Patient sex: M
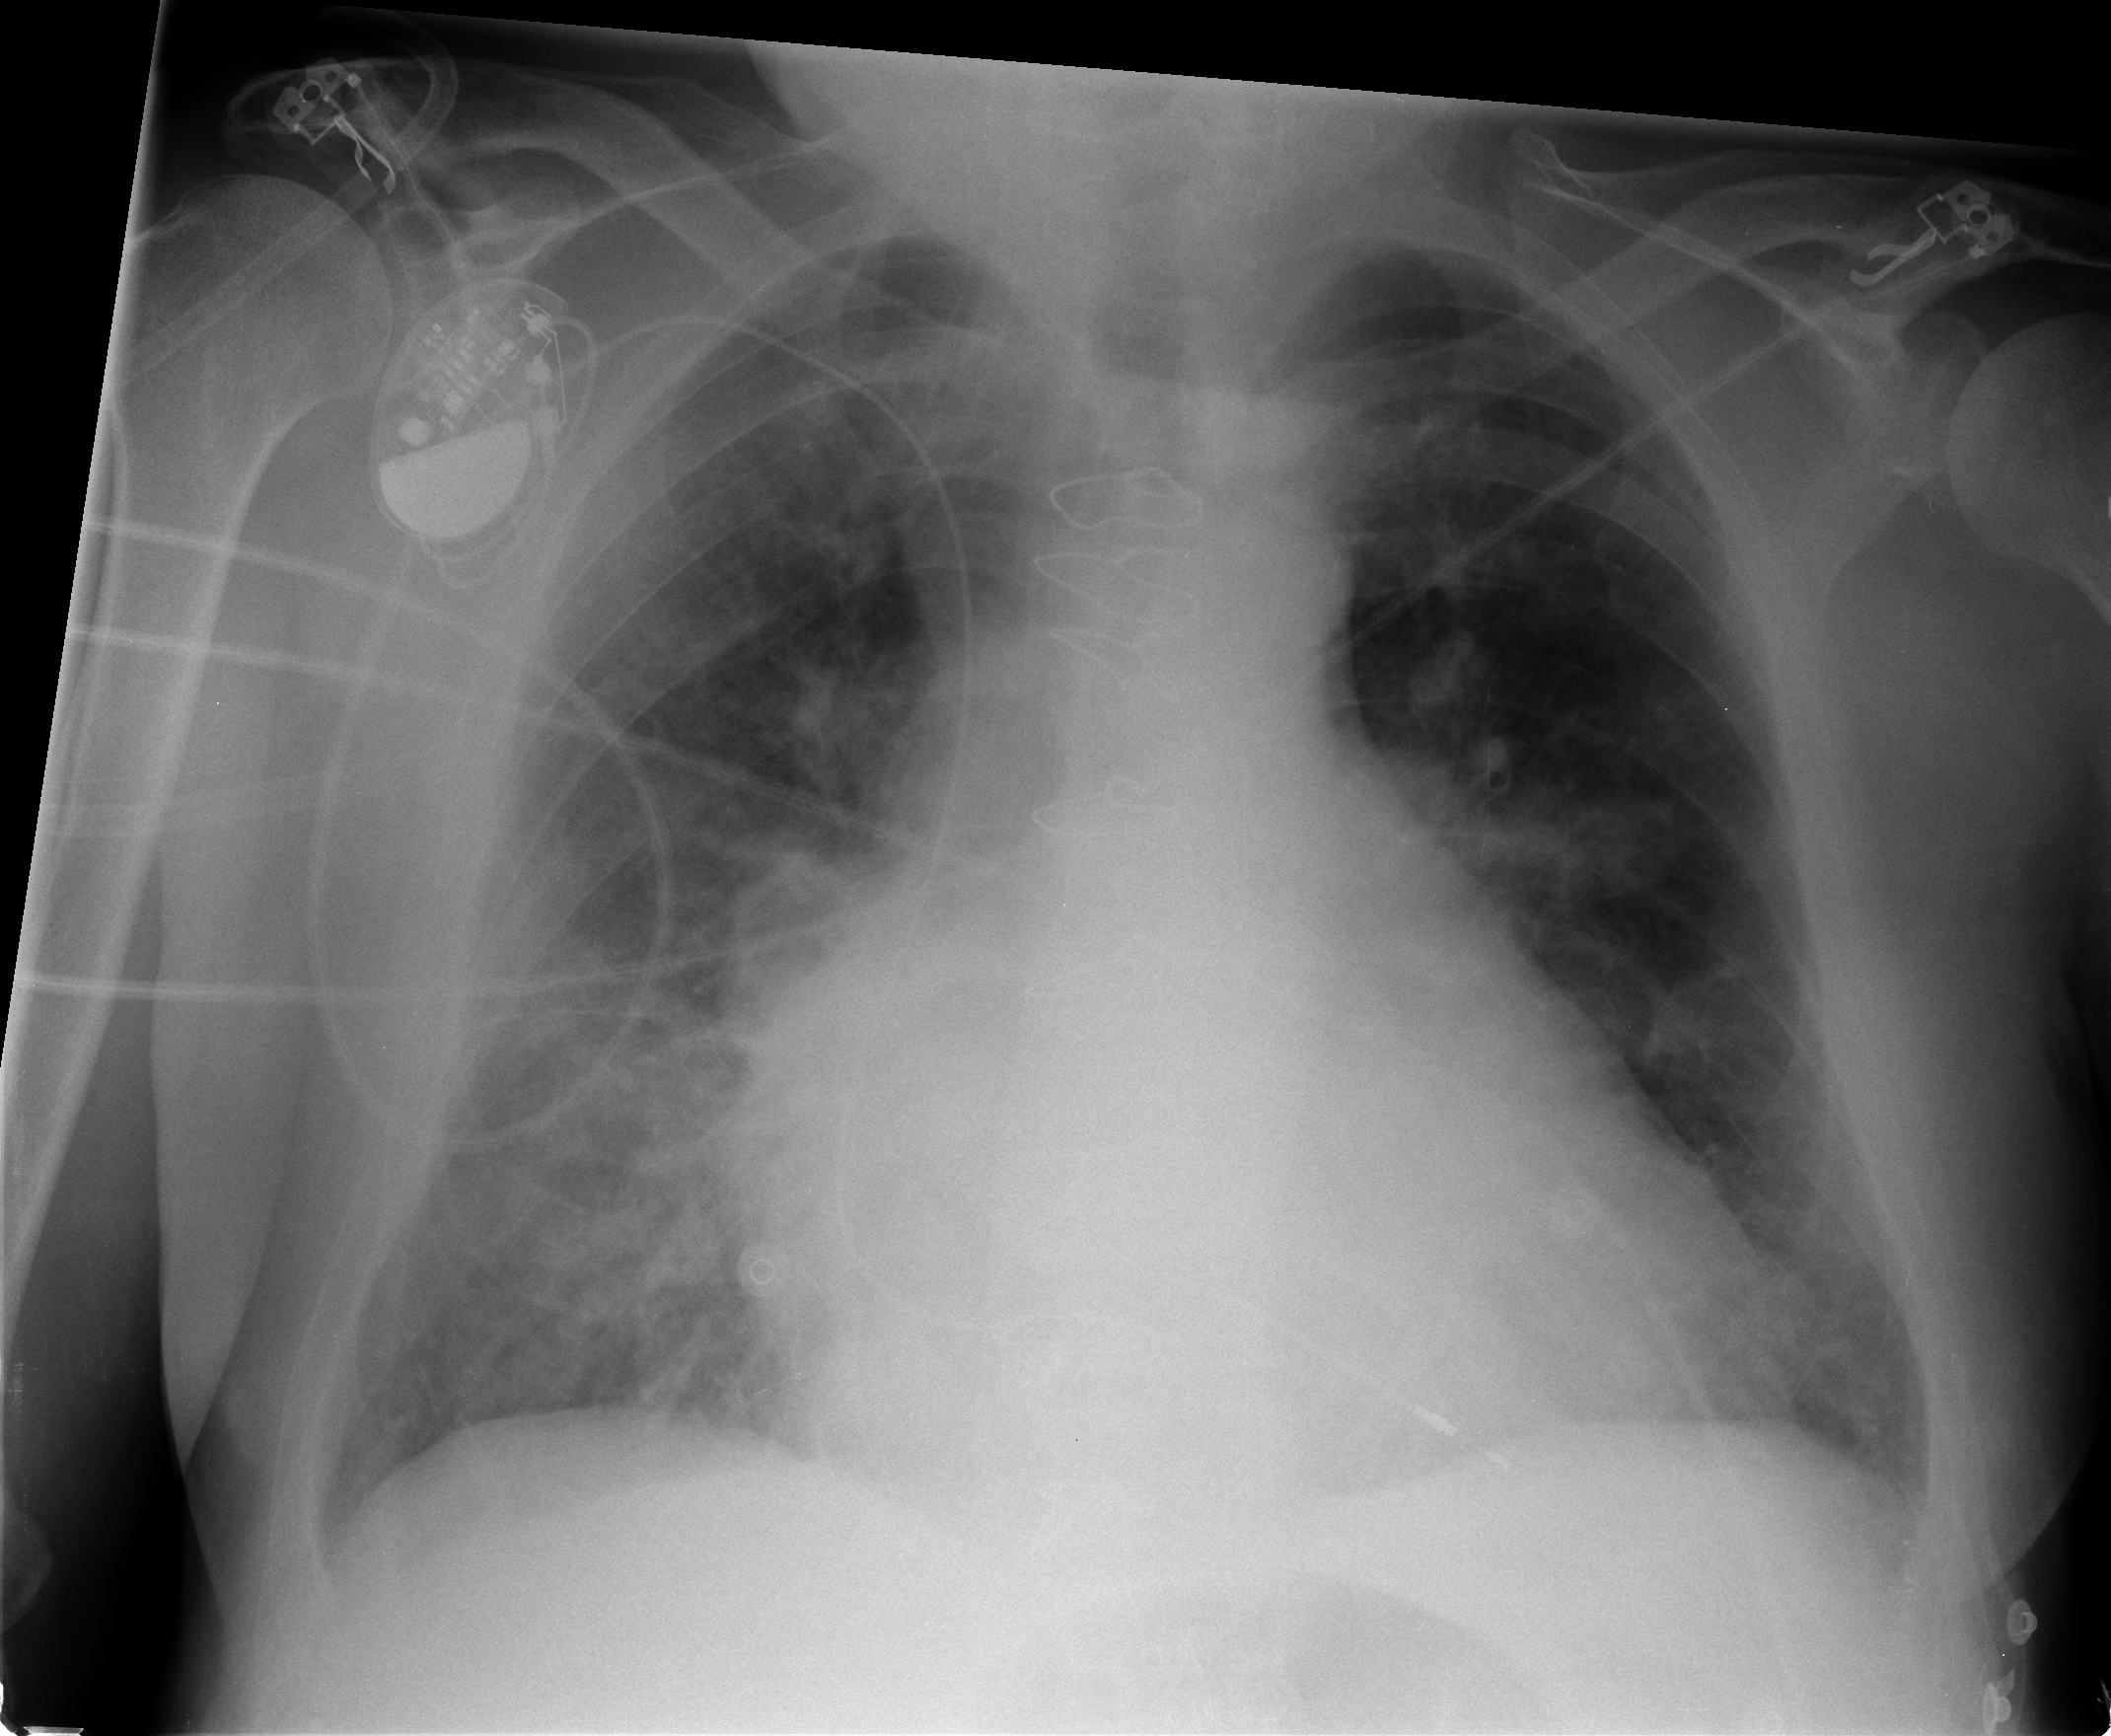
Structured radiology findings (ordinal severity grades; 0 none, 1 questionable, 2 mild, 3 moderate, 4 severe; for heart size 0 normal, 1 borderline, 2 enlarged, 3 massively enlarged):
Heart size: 3
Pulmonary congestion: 0
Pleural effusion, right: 2
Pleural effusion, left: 2
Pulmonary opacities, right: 3
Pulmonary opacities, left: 0
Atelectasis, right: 4
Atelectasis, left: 2